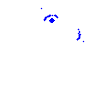
Particle: electron